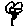
Label: flower